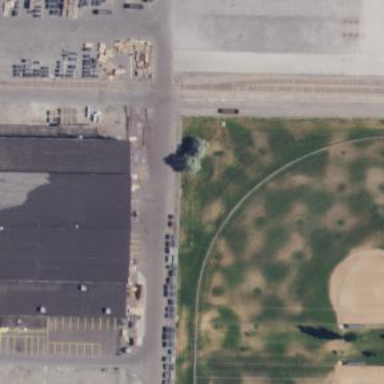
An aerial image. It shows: Baseball pitch for leisure and sports activities.